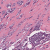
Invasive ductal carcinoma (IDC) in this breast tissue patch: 1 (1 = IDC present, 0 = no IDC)